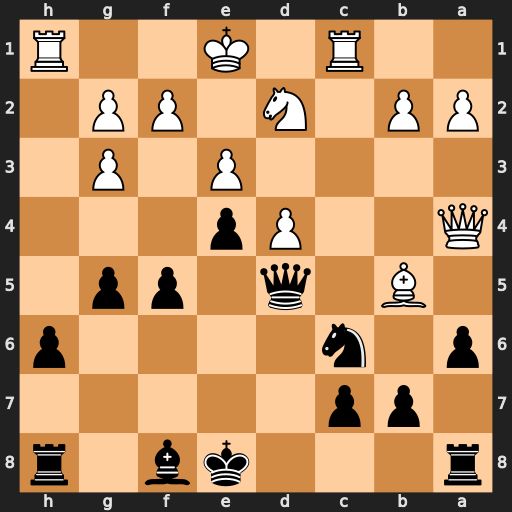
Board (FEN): r3kb1r/1pp5/p1n4p/1B1q1pp1/Q2Pp3/4P1P1/PP1N1PP1/2R1K2R
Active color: b
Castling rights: Kkq
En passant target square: -
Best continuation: Qxb5 Qxb5 axb5